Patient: sex M, age 43
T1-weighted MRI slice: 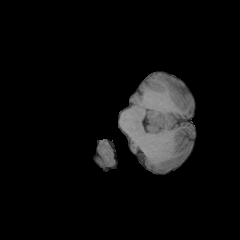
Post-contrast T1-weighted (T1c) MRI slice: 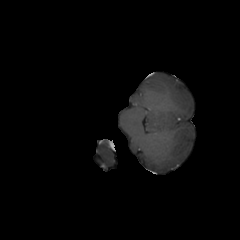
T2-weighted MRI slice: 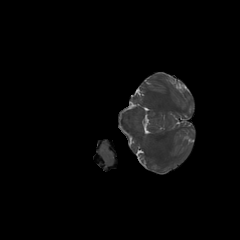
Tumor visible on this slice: no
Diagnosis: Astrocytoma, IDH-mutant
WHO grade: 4